Question: When I'm echoing a large paragraph or text in PHP there's always a big space on the first line.

Is there a way to fix that? I don't have a space or anything and when I check in the database everything is fine.
'''
<pre>
<?php if ($rows['section'] == "text"){
echo ($rows['code']);
}else{ ?>
<code class="<?php echo($rows['section']); ?>" id="copyCode">
<?php echo $rows['code'] ?>
</code>
<?php } ?>
</pre>
'''
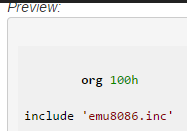
Answer: try replacing
'''
<code class="<?php echo($rows['section']); ?>" id="copyCode">
<?php echo $rows['code'] ?>
</code>
'''
with
'''
<code class="<?php echo($rows['section']); ?>" id="copyCode"><?php echo $rows['code'] ?></code>
'''
from what i can see on the website, there is a breakline and spacing before the code is outputted
<URL>